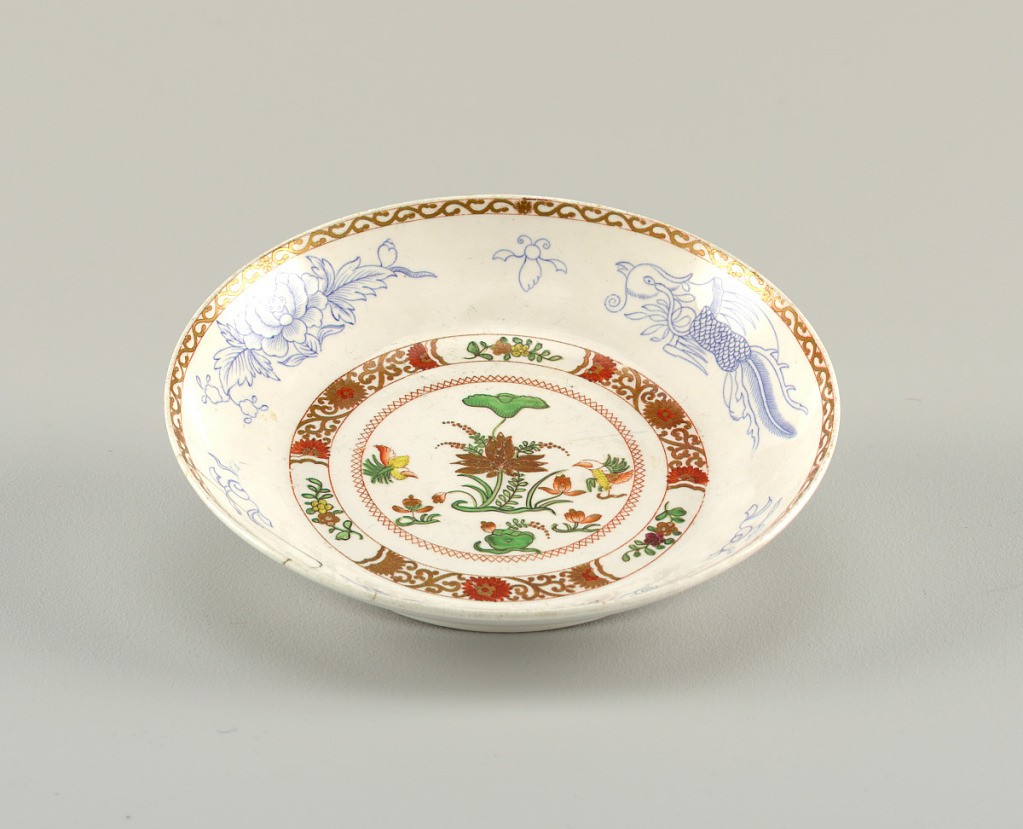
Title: Saucer
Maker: Spode Ceramic Works, English, established 1776
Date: late 18th–early 19th century
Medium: porcelain (possibly bone china), vitreous enamel
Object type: saucer
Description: Shallow, curved bowl decorated with polychrome overglaze painting. Scrolled band on edge.